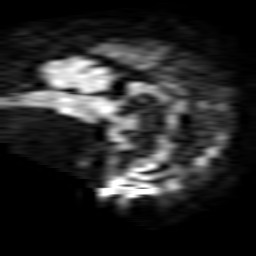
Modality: TRACE
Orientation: sagittal
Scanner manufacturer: philips
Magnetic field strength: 1.5 T
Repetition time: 4.907 s
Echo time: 0.07794 s